Interaction volume radius: 5 \u00c5
Interaction volume height: 15 \u00c5
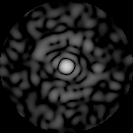
Disorder parameter: 0.877